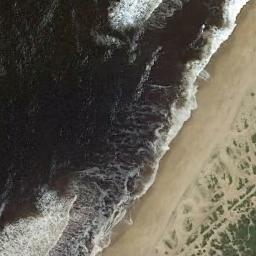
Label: beach